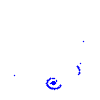
Particle: kaon